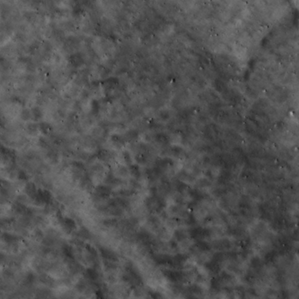
Label: non_frost